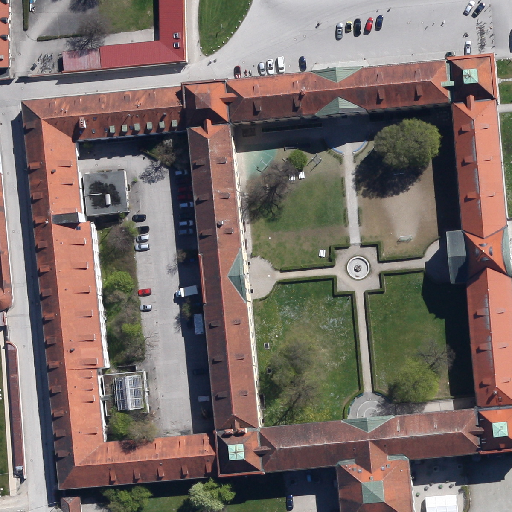
Referring expression: heavy-duty vehicle in the parking area